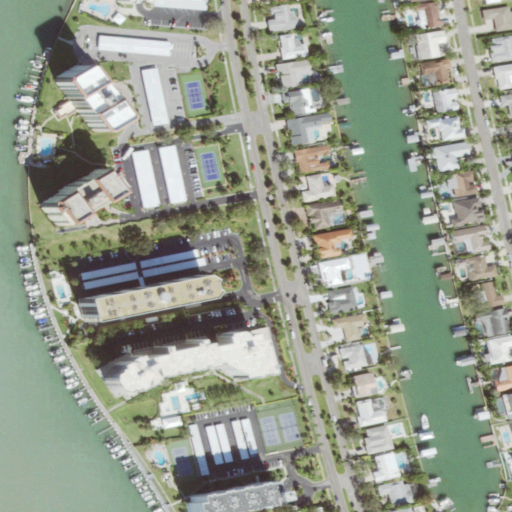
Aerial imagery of island in Florida named Pope Island (historical) containing medium intensity development, open water, low intensity development, high intensity development, and herbaceous wetlands